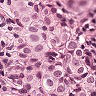
Metastatic tissue present: yes